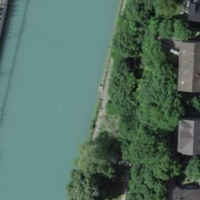
EUNIS habitat code: 55
Species observed at this site:
Pholidoptera griseoaptera
Galium aparine
Acer pseudoplatanus